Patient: sex M, age 60
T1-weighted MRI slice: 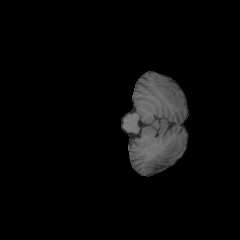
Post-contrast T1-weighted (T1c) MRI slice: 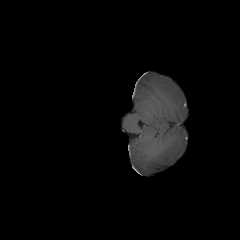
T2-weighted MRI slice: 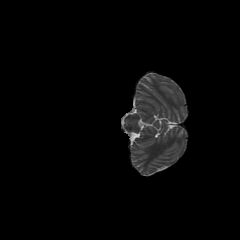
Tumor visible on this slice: no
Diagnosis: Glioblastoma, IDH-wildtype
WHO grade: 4